Question: I want to increase the width of TextView and for that I tried 'layout_weight' but it didn't do the trick. Please see below screenshot:

As pointed out by blue arrow in the image, I want to increase the width of TextView (id 'listItemLastMessageChats') which says "Welcome back! Feel f..." to as much as screen width eg until below time field but I am not able to get it working.
layout xml:
'''
<?xml version="1.0" encoding="utf-8"?>
<LinearLayout xmlns:android="http://schemas.android.com/apk/res/android"
android:layout_width="fill_parent"
android:layout_height="fill_parent"
android:layout_marginBottom="@dimen/five_dp"
android:layout_marginTop="@dimen/five_dp"
android:orientation="horizontal" >
<ImageView
android:id="@+id/listItemContactIconChats"
android:layout_width="48dip"
android:layout_height="48dip"
android:layout_marginBottom="@dimen/five_dp"
android:layout_marginTop="@dimen/five_dp" />
<LinearLayout
android:layout_width="wrap_content"
android:layout_height="wrap_content"
android:layout_marginBottom="@dimen/five_dp"
android:layout_marginTop="@dimen/five_dp"
android:orientation="vertical" >
<TextView
android:id="@+id/listItemContactNameChats"
android:layout_width="wrap_content"
android:layout_height="wrap_content"
android:layout_gravity="center_vertical"
android:layout_marginLeft="@dimen/five_dp"
android:layout_marginTop="3dp"
android:textSize="@dimen/sixteen_sp" />
<TextView
android:id="@+id/listItemLastMessageChats"
android:layout_width="fill_parent"
android:layout_height="0dp"
android:layout_gravity="bottom"
android:layout_marginLeft="@dimen/five_dp"
android:layout_marginTop="@dimen/five_dp"
android:layout_weight="1"
android:gravity="bottom"
android:textColor="@color/chat_title_gray"
android:textSize="@dimen/twelve_sp" />
</LinearLayout>
<TextView
android:id="@+id/listItemLastTimeChats"
android:layout_width="fill_parent"
android:layout_height="wrap_content"
android:layout_gravity="top"
android:layout_marginRight="@dimen/five_dp"
android:layout_marginTop="@dimen/ten_dp"
android:gravity="right"
android:textColor="@color/chat_title_gray"
android:textSize="@dimen/twelve_sp" />
</LinearLayout>
'''
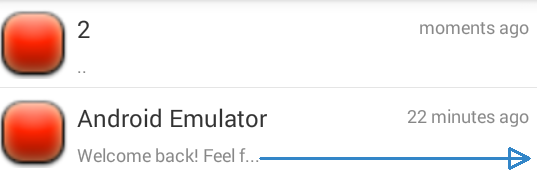
Answer: It is the LinearLayout's layout_weight you need to change.
'''
<?xml version="1.0" encoding="utf-8"?>
<LinearLayout xmlns:android="http://schemas.android.com/apk/res/android"
android:layout_width="fill_parent"
android:layout_height="fill_parent"
android:layout_marginBottom="@dimen/five_dp"
android:layout_marginTop="@dimen/five_dp"
android:orientation="horizontal" >
<ImageView
android:id="@+id/listItemContactIconChats"
android:layout_width="48dip"
android:layout_height="48dip"
android:layout_marginBottom="@dimen/five_dp"
android:layout_marginTop="@dimen/five_dp" />
<LinearLayout
android:layout_width="0dp" // Changed
android:layout_weight="1" // Changed
android:layout_height="wrap_content"
android:layout_marginBottom="@dimen/five_dp"
android:layout_marginTop="@dimen/five_dp"
android:orientation="vertical" >
<TextView
android:id="@+id/listItemContactNameChats"
android:layout_width="wrap_content"
android:layout_height="wrap_content"
android:layout_gravity="center_vertical"
android:layout_marginLeft="@dimen/five_dp"
android:layout_marginTop="3dp"
android:textSize="@dimen/sixteen_sp" />
<TextView
android:id="@+id/listItemLastMessageChats"
android:layout_width="fill_parent"
android:layout_height="0dp"
android:layout_weight="1"
android:layout_gravity="bottom"
android:layout_marginLeft="@dimen/five_dp"
android:layout_marginTop="@dimen/five_dp"
android:gravity="bottom"
android:textColor="@color/chat_title_gray"
android:textSize="@dimen/twelve_sp" />
</LinearLayout>
<TextView
android:id="@+id/listItemLastTimeChats"
android:layout_width="fill_parent"
android:layout_height="wrap_content"
android:layout_gravity="top"
android:layout_marginRight="@dimen/five_dp"
android:layout_marginTop="@dimen/ten_dp"
android:gravity="right"
android:textColor="@color/chat_title_gray"
android:textSize="@dimen/twelve_sp" />
</LinearLayout>
'''
I think I understand what you want from the other answer. Try this. You will need to unjust the margins and paddings to get what you want.
'''
<?xml version="1.0" encoding="utf-8"?>
<LinearLayout xmlns:android="http://schemas.android.com/apk/res/android"
android:layout_width="fill_parent"
android:layout_height="fill_parent"
android:layout_marginBottom="@dimen/five_dp"
android:layout_marginTop="@dimen/five_dp"
android:orientation="horizontal" >
<ImageView
android:id="@+id/listItemContactIconChats"
android:layout_width="48dip"
android:layout_height="48dip"
android:layout_marginBottom="@dimen/five_dp"
android:layout_marginTop="@dimen/five_dp" />
<LinearLayout
android:layout_width="0dp"
android:layout_weight="1"
android:layout_height="wrap_content"
android:layout_marginBottom="@dimen/five_dp"
android:layout_marginTop="@dimen/five_dp"
android:orientation="vertical" >
<LinearLayout
android:layout_width="match_parent"
android:layout_height="wrap_content"
android:orientation="horizontal" >
<TextView
android:id="@+id/listItemContactNameChats"
android:layout_width="0dp"
android:layout_weight="1"
android:layout_height="wrap_content"
android:layout_gravity="center_vertical"
android:layout_marginLeft="@dimen/five_dp"
android:layout_marginTop="3dp"
android:textSize="@dimen/sixteen_sp" />
<TextView
android:id="@+id/listItemLastTimeChats"
android:layout_width="wrap_content"
android:layout_height="wrap_content"
android:layout_gravity="top"
android:layout_marginRight="@dimen/five_dp"
android:layout_marginTop="@dimen/ten_dp"
android:gravity="right"
android:textColor="@color/chat_title_gray"
android:textSize="@dimen/twelve_sp" />
</LinearLayout>
<TextView
android:id="@+id/listItemLastMessageChats"
android:layout_width="fill_parent"
android:layout_height="0dp"
android:layout_gravity="bottom"
android:layout_marginLeft="@dimen/five_dp"
android:layout_marginTop="@dimen/five_dp"
android:layout_weight="1"
android:gravity="bottom"
android:textColor="@color/chat_title_gray"
android:textSize="@dimen/twelve_sp" />
</LinearLayout>
</LinearLayout>
'''